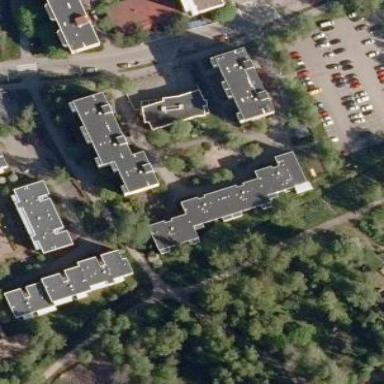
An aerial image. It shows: Building with tar paper roof.